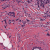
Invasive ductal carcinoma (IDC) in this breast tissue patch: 1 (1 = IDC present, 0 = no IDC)